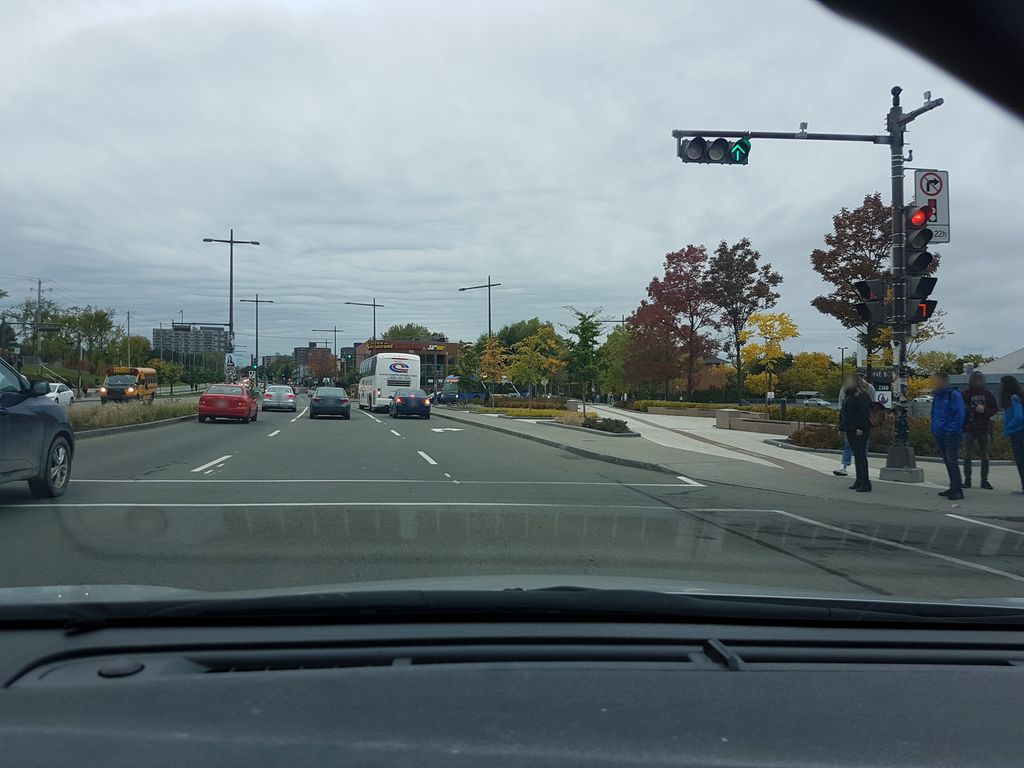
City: quebec_city